Question: I would like to have a GUI setup like the diagram below.

The 'JLayeredPane' should always be the same size, but the 'JPanel' and the 'JScrollPane' can change in size. I need the 'JScrollPane' to be able to display the 'JLayedPane' by clicking the arrows and what not if the 'JPanel' and 'JScrollPane' are not large enough to show the entire 'JLayeredPane'.
The problem is that with the code below, the 'JLayeredPane' always expands to fit the size of the 'JScrollPane' and in the event that the 'JScrollPane' is smaller than the 'JLayeredPane', it does not provide the scrolling ability.
Any Ideas on what is going on? Is there simpler code to achieve this?
Thanks
'''
contentPanePanel = new javax.swing.JPanel();
contentPaneScollPane = new javax.swing.JScrollPane();
contentPane = new javax.swing.JLayeredPane();
contentPanePanel.setBorder(new javax.swing.border.LineBorder(new java.awt.Color(0, 0, 0), 1, true));
contentPane.setRequestFocusEnabled(false);
contentPane.setVerifyInputWhenFocusTarget(false);
contentPaneScollPane.setViewportView(contentPane);
javax.swing.GroupLayout contentPanePanelLayout = new javax.swing.GroupLayout(contentPanePanel);
contentPanePanel.setLayout(contentPanePanelLayout);
contentPanePanelLayout.setHorizontalGroup(
contentPanePanelLayout.createParallelGroup(javax.swing.GroupLayout.Alignment.LEADING)
.addComponent(contentPaneScollPane, javax.swing.GroupLayout.DEFAULT_SIZE, 968, Short.MAX_VALUE)
);
contentPanePanelLayout.setVerticalGroup(
contentPanePanelLayout.createParallelGroup(javax.swing.GroupLayout.Alignment.LEADING)
.addComponent(contentPaneScollPane, javax.swing.GroupLayout.DEFAULT_SIZE, 628, Short.MAX_VALUE)
);
'''
''''
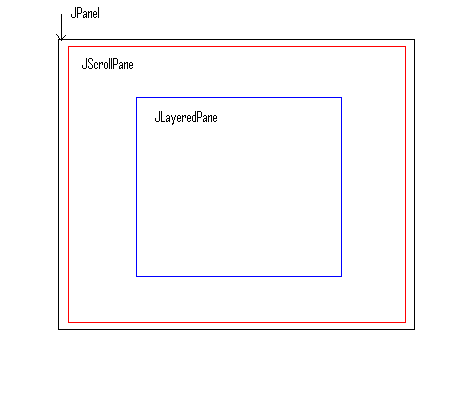
Answer: Yes, the trick is to add the layered pane to a panel that uses a layout manager which will keep the layered pane centered. Something like:
'''
import java.awt.*;
import javax.swing.*;
import javax.swing.text.*;
public class ScrollPaneSSCCE
{
private static void createAndShowUI()
{
JPanel center = new JPanel();
center.setPreferredSize( new Dimension(300, 300) );
center.setBackground( Color.RED );
JPanel main = new JPanel( new GridBagLayout() );
main.add(center, new GridBagConstraints());
JFrame frame = new JFrame("Basic ScrollPaneSSCCE");
frame.setDefaultCloseOperation(JFrame.EXIT_ON_CLOSE);
frame.add( new JScrollPane( main ) );
frame.setSize(400, 400);
frame.setLocationRelativeTo( null );
frame.setVisible( true );
}
public static void main(String[] args)
{
EventQueue.invokeLater(new Runnable()
{
public void run()
{
createAndShowUI();
}
});
}
}
'''